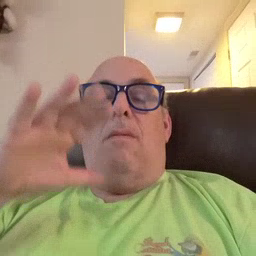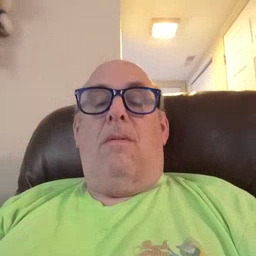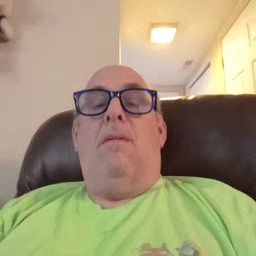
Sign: farm